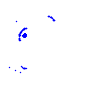
Particle: pion